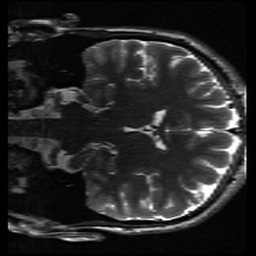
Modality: inplaneT2
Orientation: coronal